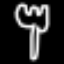
Label: fork